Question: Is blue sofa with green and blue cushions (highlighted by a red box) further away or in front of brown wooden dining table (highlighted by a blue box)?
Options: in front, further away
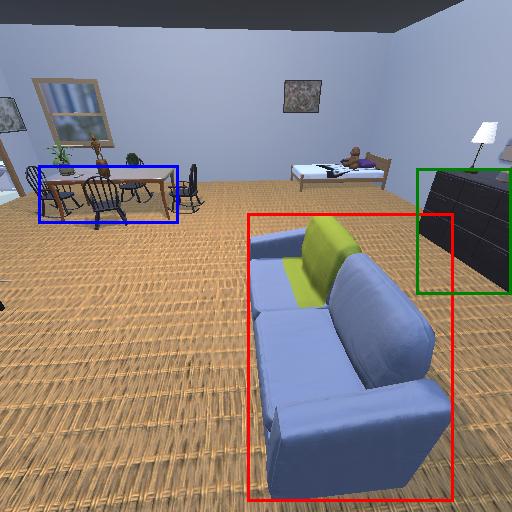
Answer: in front